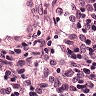
Metastatic tissue present: no